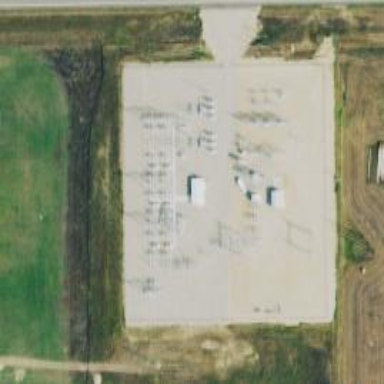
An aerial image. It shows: Switch used for power control.